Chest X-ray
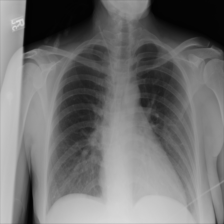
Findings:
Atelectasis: negative
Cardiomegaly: negative
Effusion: negative
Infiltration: negative
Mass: negative
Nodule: negative
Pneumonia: negative
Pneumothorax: negative
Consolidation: negative
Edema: negative
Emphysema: negative
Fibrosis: negative
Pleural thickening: negative
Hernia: negative